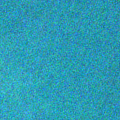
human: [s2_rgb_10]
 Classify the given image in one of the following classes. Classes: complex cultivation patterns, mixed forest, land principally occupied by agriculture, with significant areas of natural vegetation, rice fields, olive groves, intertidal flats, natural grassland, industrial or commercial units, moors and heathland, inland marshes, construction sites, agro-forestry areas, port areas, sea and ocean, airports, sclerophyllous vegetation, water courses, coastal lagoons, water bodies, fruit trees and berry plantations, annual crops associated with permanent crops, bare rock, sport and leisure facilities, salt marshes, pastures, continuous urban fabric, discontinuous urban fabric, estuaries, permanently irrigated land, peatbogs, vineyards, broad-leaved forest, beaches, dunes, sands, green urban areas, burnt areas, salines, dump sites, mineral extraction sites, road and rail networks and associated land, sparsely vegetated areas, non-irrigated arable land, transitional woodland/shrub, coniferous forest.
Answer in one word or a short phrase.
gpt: sea and ocean